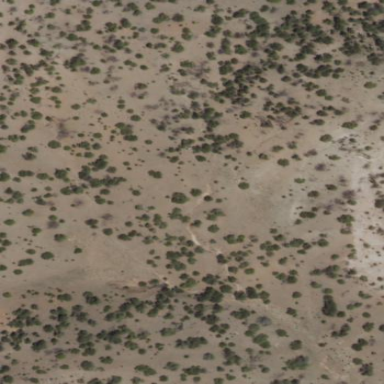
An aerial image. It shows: Patch of scrub vegetation.